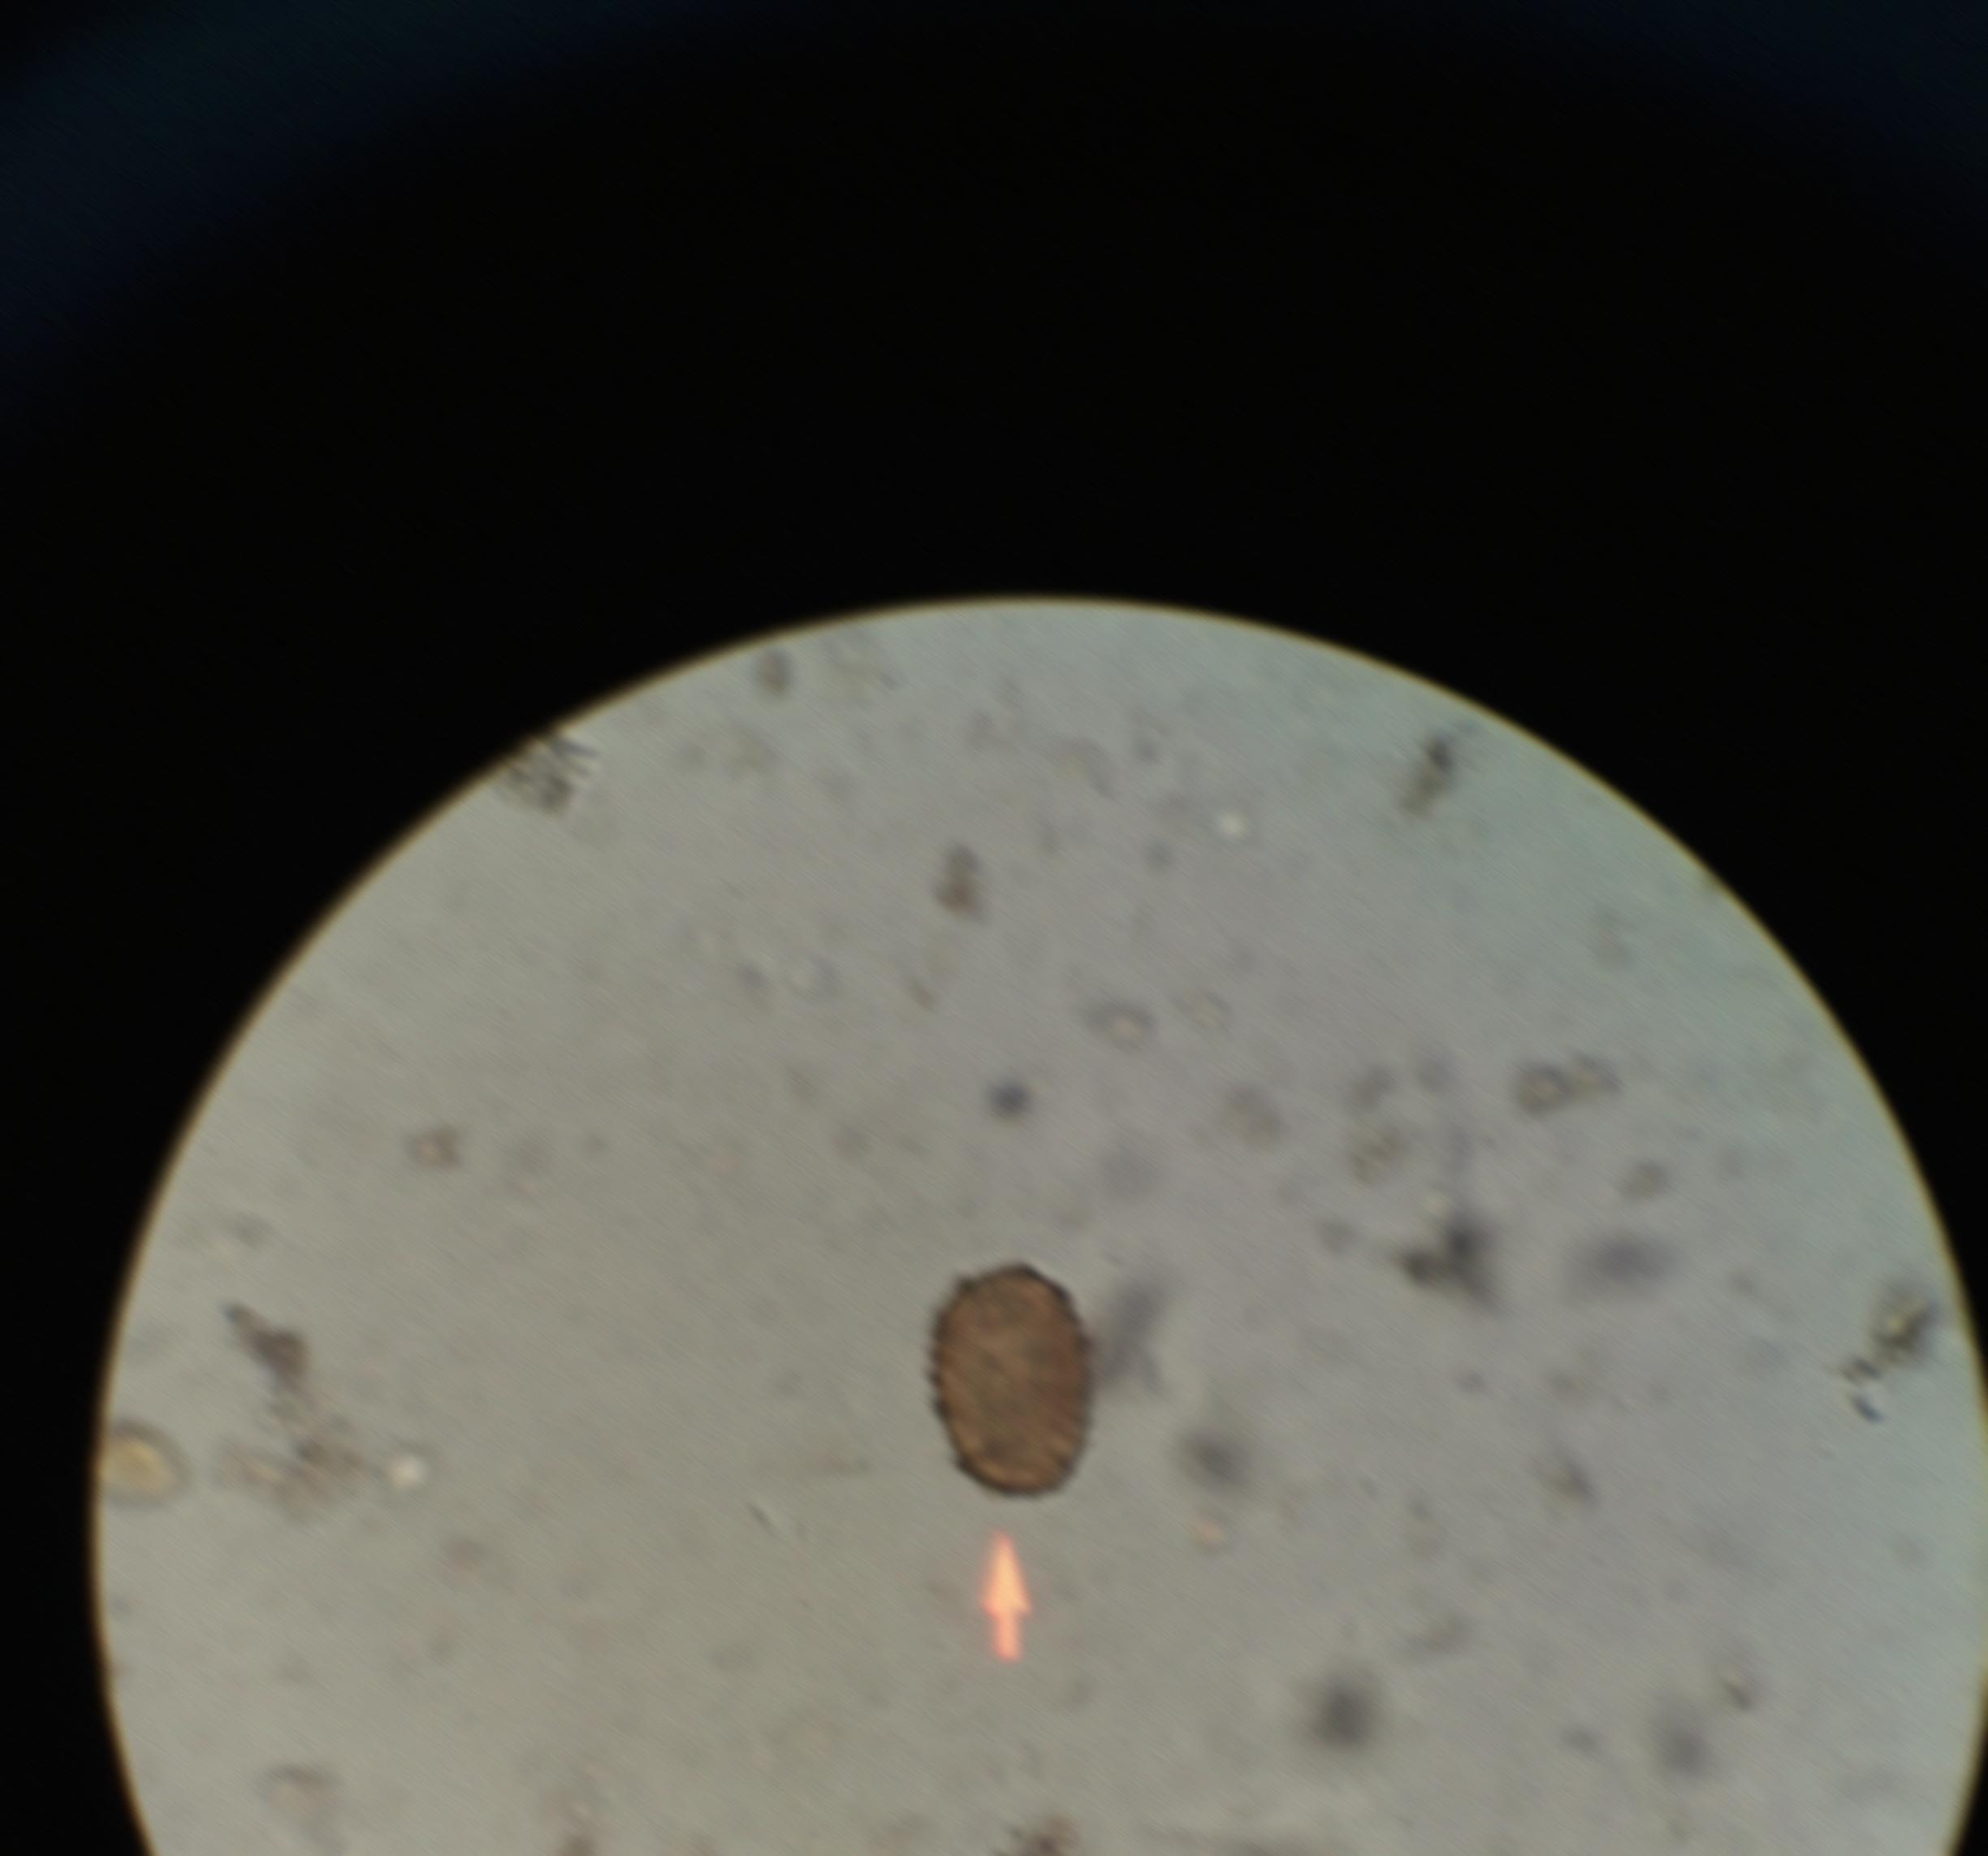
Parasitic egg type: Ascaris lumbricoides